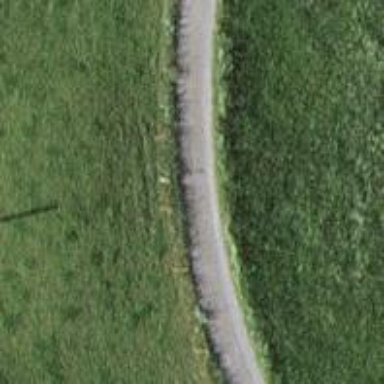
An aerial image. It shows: Unpaved service road.